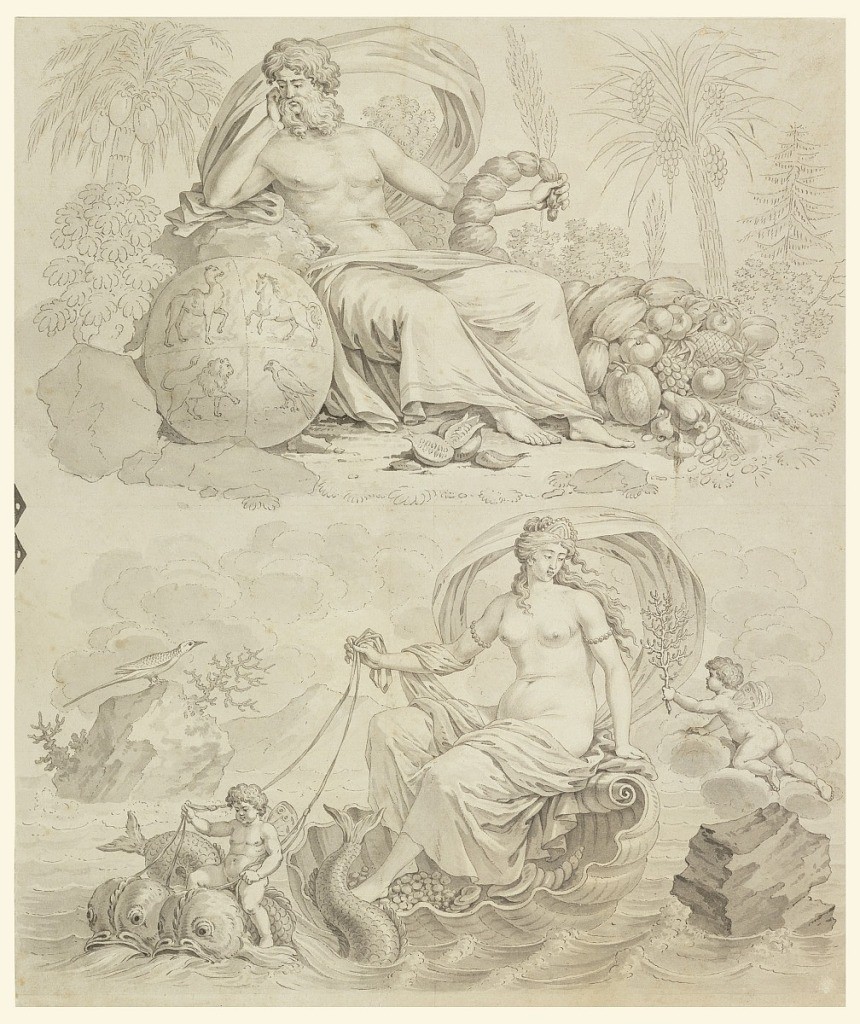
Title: Cartoon for Cotton Printing: Les Quatre Elements
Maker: Hartmann et Fils, Munster, France
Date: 1810–20
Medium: Pen and black ink, brush and gray wash on laid paper
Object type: Drawing
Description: The design for a textile is composed of four vignettes, separated in pairs vertically, in the center of the composition by a strip composed of trophies symbolizing the elements, and at the repeat, by a strip showing the signs of the zodiac:
B: upper right, Saturn, holding a cornucopia, is seated in a landscape with a globe, quartered with four animals, beside him (personifying Earth); lower right, Venus bourne over the water on a shell drawn by dolphins and attended by amoretti (personifying Water).